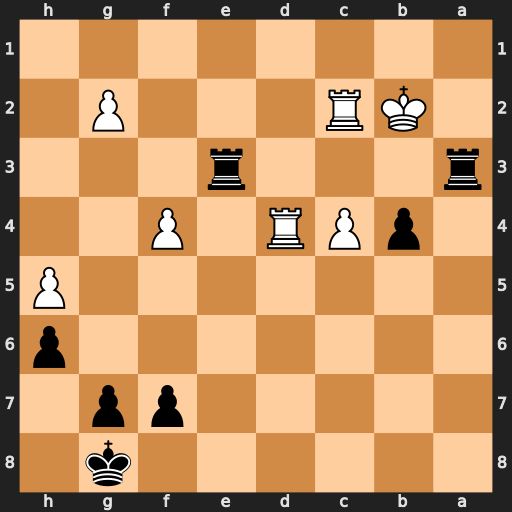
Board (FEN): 6k1/5pp1/7p/7P/1pPR1P2/r3r3/1KR3P1/8
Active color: b
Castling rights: -
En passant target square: -
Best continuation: Reb3+ Kc1 Ra1+